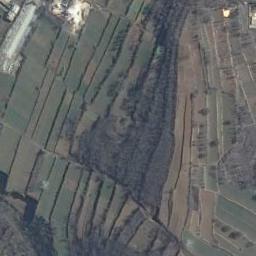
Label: terrace